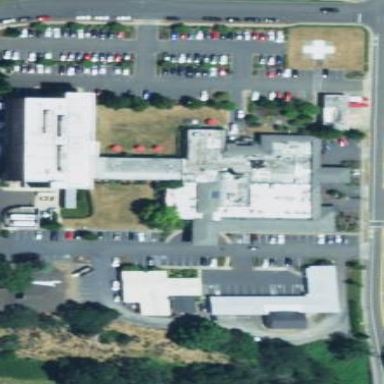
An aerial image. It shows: Hospital building.